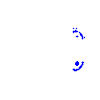
Particle: pion